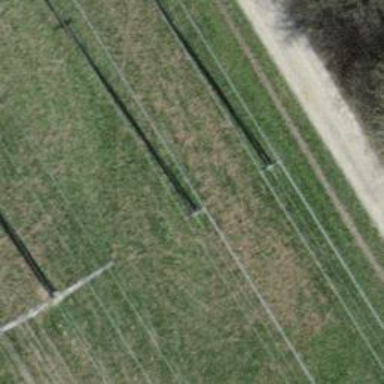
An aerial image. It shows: Power line is depicted.